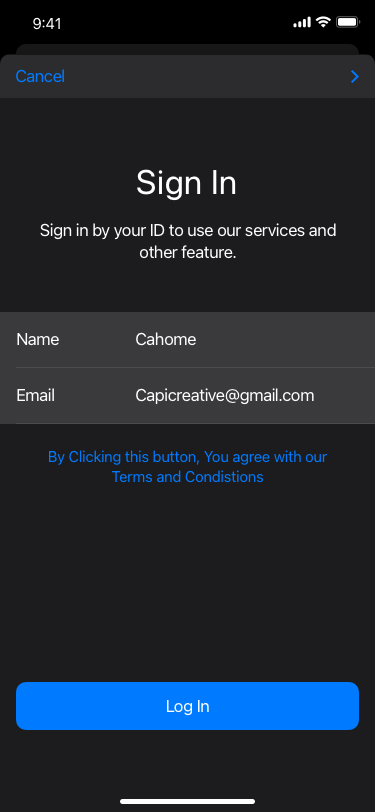
Text in this UI design:
Sign in by your ID to use our services and other feature.
By Clicking this button, You agree with our Terms and Condistions